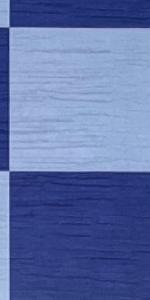
Label: Empty